Interaction volume radius: 5 \u00c5
Interaction volume height: 20 \u00c5
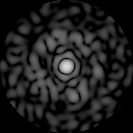
Disorder parameter: 0.8329